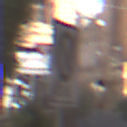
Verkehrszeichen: EndeEingeschraenktesHalteverbotZone
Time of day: MorningAfternoon
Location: Outdoor (Urban)
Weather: Clear
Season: NotSpecified
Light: Natural